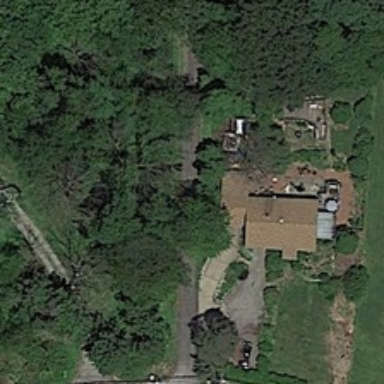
A building is surrounded by green trees and meadows .